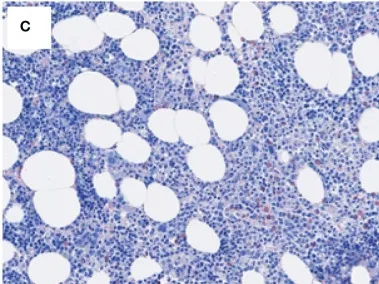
Bone marrow biopsy at 3 months from Imatinib initiation [, Giemsa, 200x] shows a reduction of cellularity, eosinophilic compartment.
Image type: pathology (giemsa)